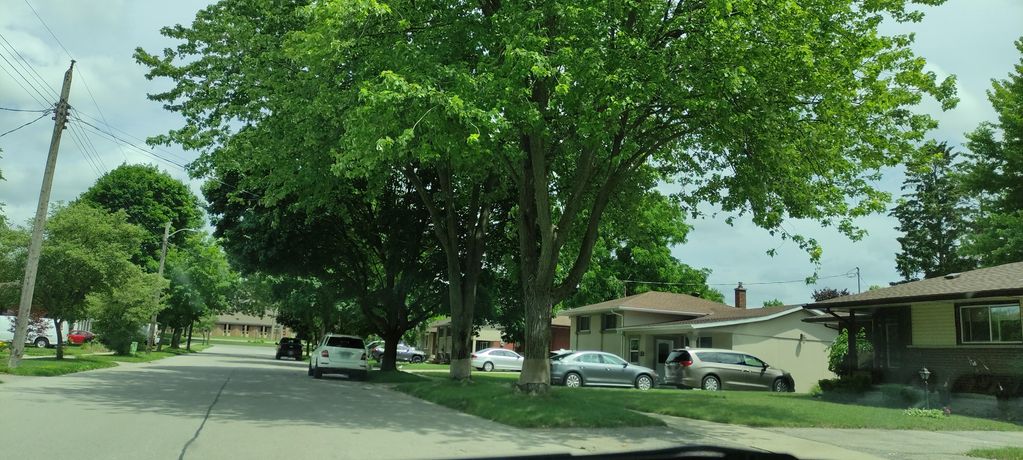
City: kitchener-waterloo